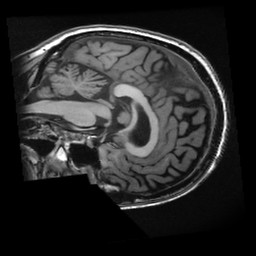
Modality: T1w
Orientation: sagittal
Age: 53
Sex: female
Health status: healthy
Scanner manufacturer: ge
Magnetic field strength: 3 T
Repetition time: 0.008304 s
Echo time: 0.003116 s